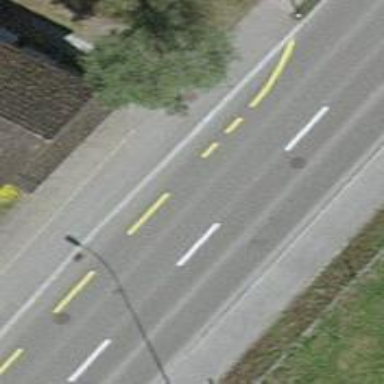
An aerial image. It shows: Bus stop with platform for public transport.